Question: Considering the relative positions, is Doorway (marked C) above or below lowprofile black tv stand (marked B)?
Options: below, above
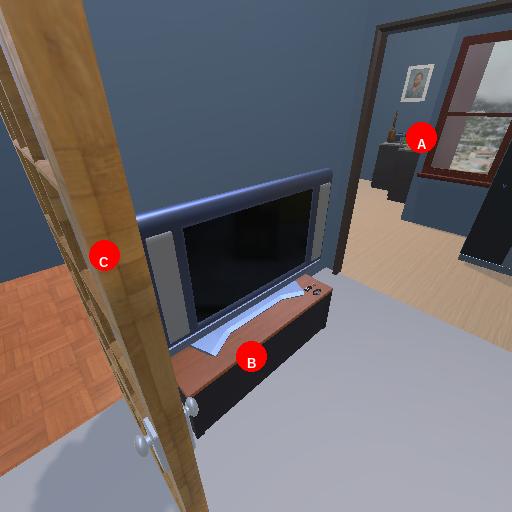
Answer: below